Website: crate-barrel
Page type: billing-address
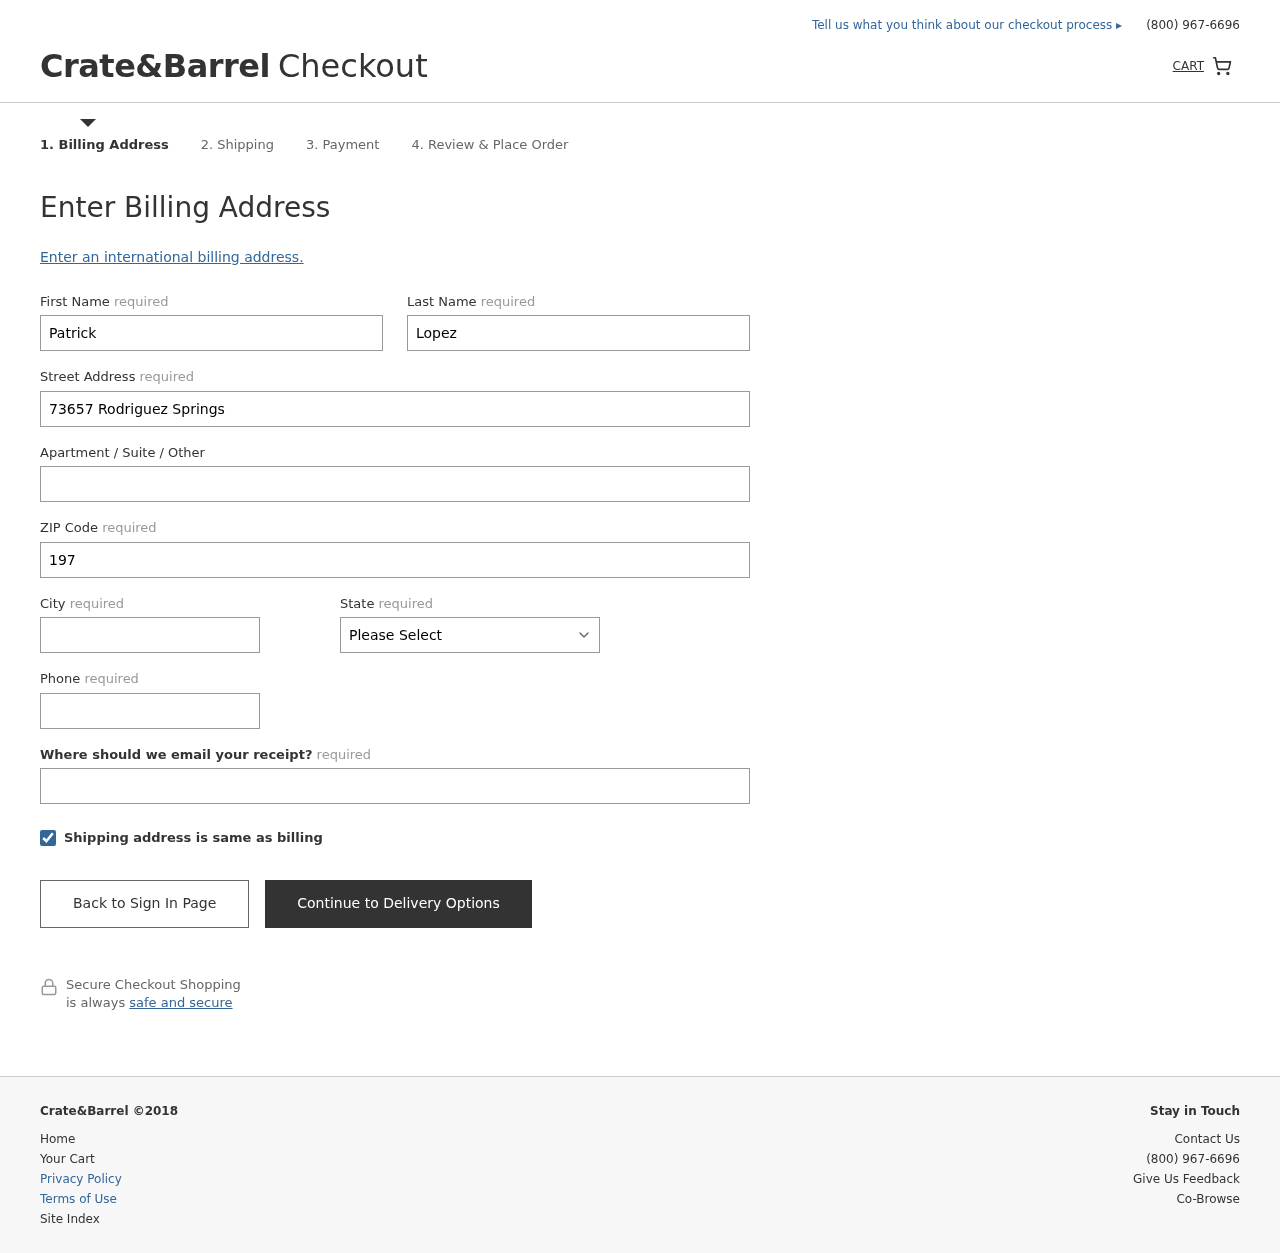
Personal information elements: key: PII_STATE
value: Maine
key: PII_FIRSTNAME
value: Patrick
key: PII_LASTNAME
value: Lopez
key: PII_STREET
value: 73657 Rodriguez Springs
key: PII_POSTCODE
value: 19743
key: PII_CITY
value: Jerryfort
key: PII_PHONE
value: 2054621640
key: PII_EMAIL
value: patricklopez@hotmail.com